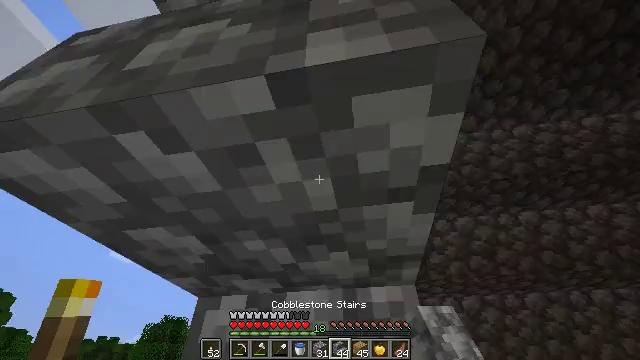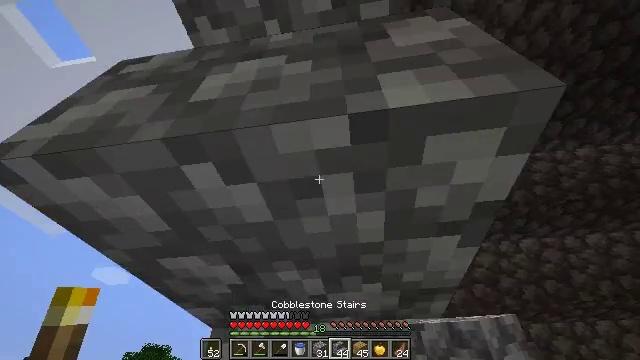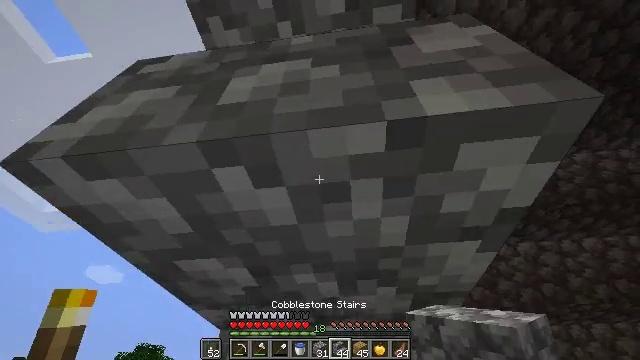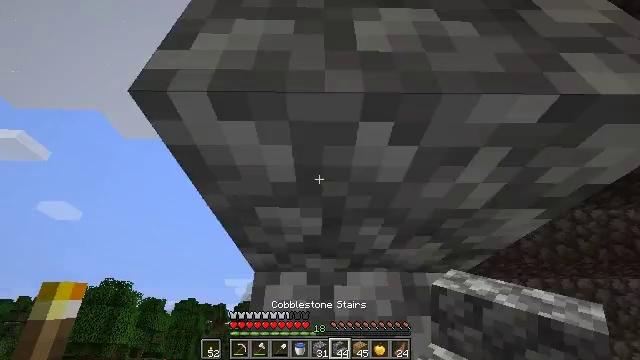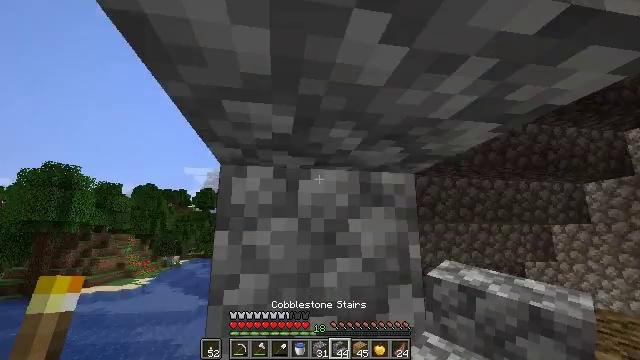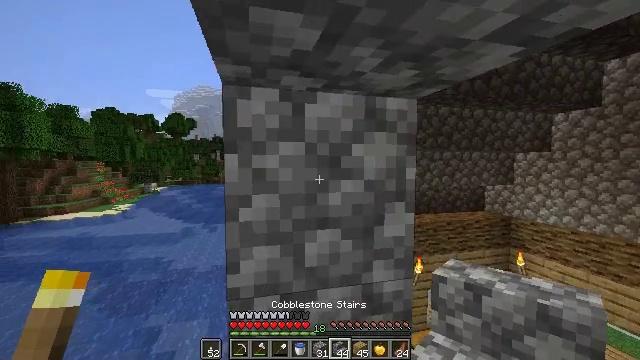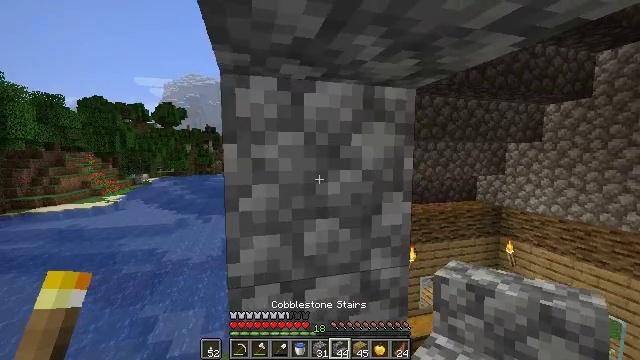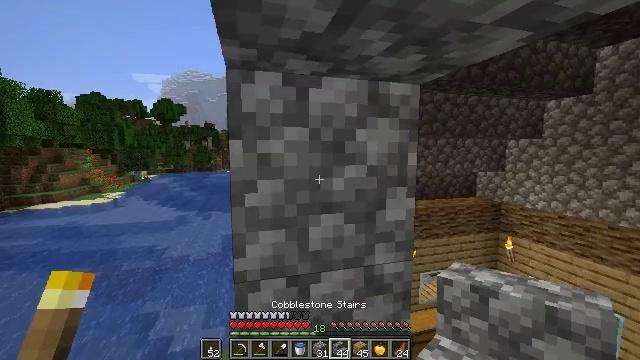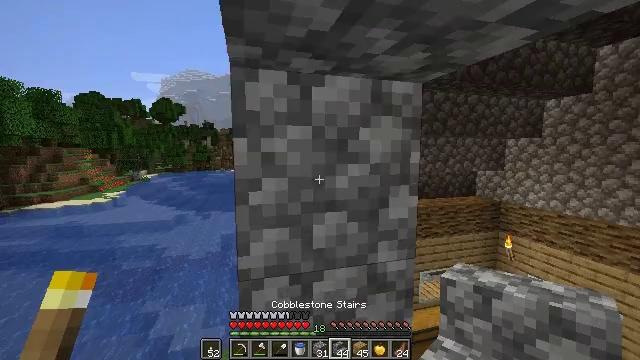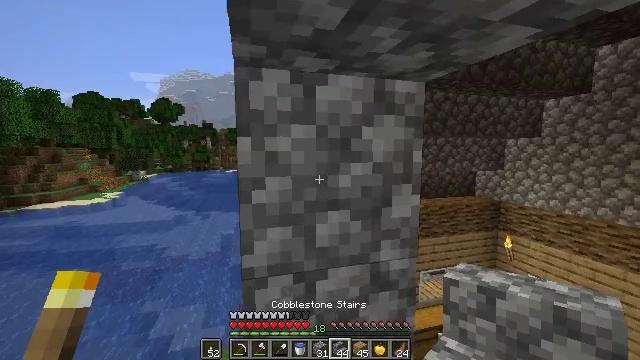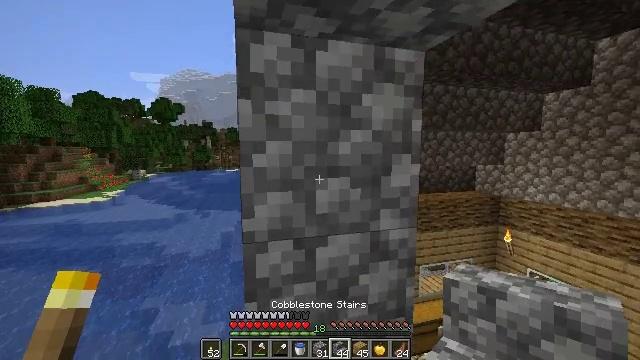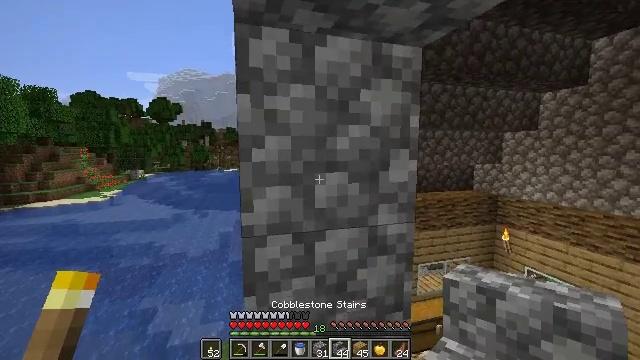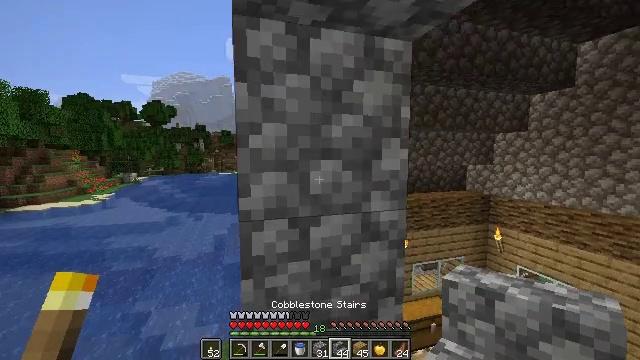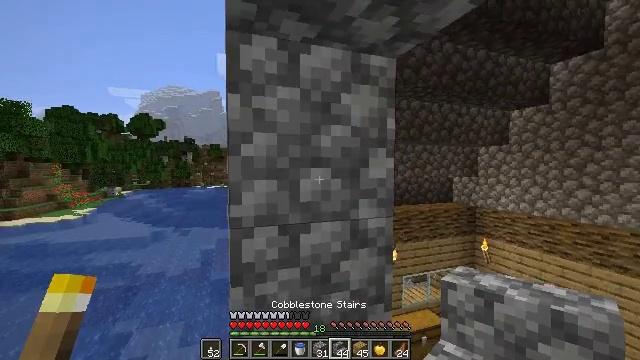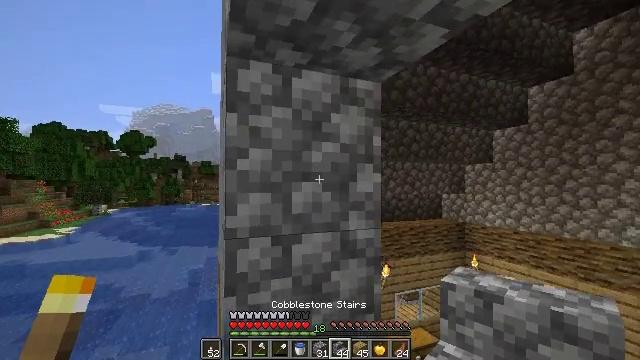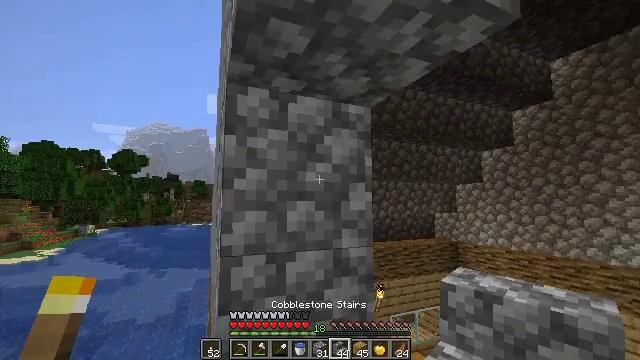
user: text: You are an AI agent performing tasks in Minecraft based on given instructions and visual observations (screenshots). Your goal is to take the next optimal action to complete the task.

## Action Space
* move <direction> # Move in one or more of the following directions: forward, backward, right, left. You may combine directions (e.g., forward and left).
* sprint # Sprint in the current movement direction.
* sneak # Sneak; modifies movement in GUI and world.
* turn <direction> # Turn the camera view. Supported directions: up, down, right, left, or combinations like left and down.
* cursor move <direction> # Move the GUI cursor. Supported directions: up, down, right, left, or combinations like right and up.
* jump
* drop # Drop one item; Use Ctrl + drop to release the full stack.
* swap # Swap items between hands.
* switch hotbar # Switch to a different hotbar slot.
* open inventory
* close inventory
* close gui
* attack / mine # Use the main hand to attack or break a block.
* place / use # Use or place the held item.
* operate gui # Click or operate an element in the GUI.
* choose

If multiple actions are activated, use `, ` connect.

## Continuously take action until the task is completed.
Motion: motion action
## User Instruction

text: Break the cobblestone stairs for materials.
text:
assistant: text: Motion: move left, turn right and up
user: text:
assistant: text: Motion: move left, turn right
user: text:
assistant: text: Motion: move left, turn right and down
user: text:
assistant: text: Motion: turn right and down
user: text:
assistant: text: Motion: turn right and down
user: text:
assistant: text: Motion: turn right and down
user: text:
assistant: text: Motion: no_op
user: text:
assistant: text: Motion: no_op
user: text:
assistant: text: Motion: sneak, use / place
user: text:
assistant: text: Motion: move back, sneak, use / place
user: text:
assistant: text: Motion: move back, sneak, use / place
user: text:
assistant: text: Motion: move back, sneak, turn right
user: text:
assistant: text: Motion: move back, sneak, turn right and up
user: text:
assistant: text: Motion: move back, sneak, turn right and up
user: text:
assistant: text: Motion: move back, sneak, turn right and up
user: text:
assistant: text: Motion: move back and move left, sneak
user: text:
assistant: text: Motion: move back and move left, sneak
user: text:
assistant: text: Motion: move back and move left, sneak, turn right and up
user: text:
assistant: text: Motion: move back, sneak, turn right and up
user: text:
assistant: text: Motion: sneak, turn right and up
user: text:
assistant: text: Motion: sneak
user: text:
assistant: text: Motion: sneak
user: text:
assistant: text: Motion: sneak, switch to hotbar 1
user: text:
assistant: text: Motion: sneak, attack / mine, switch to hotbar 1
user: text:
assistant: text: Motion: sneak, attack / mine
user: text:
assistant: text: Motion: sneak, attack / mine
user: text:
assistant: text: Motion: sneak, attack / mine
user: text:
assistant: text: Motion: sneak, attack / mine
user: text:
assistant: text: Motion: sneak, attack / mine
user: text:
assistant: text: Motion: sneak, attack / mine